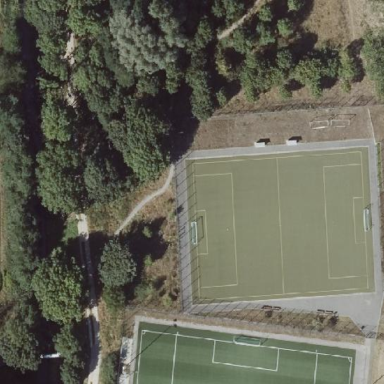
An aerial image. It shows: Artificial turf soccer pitch for leisure sports.